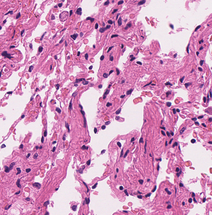
Tumor epithelial tissue: no
Tumor-associated stroma tissue: no
Normal tissue: yes